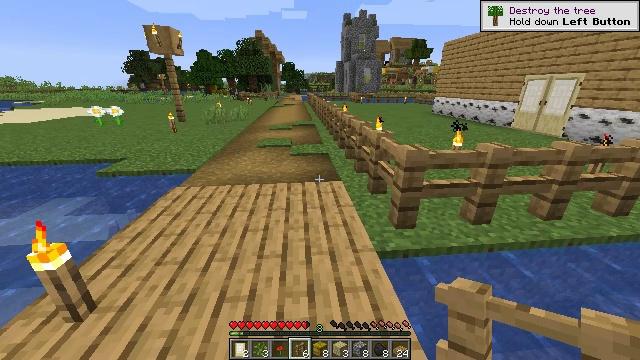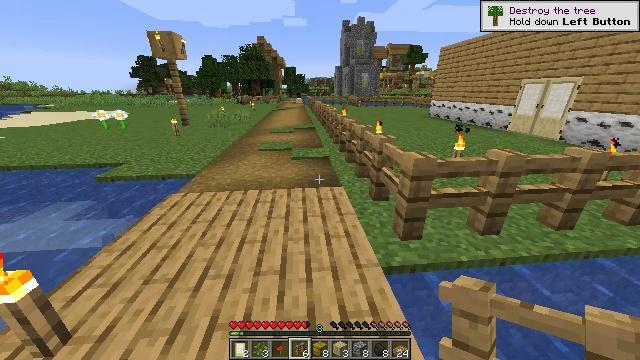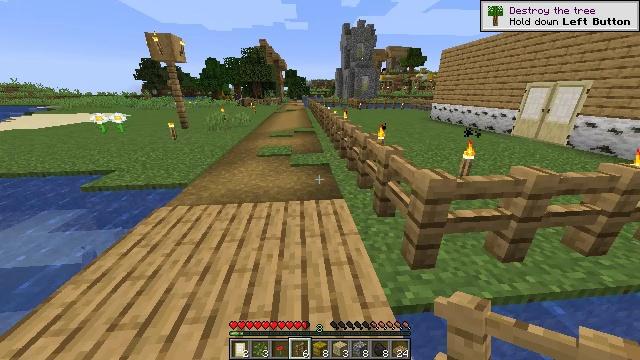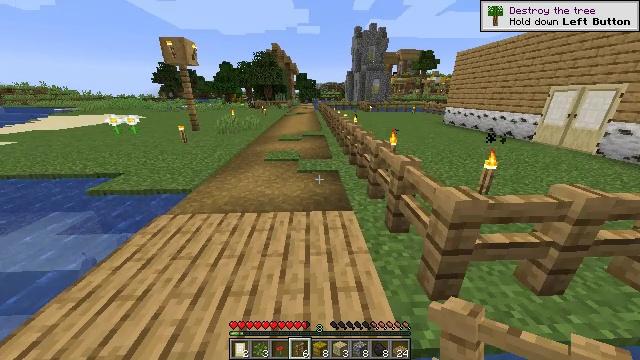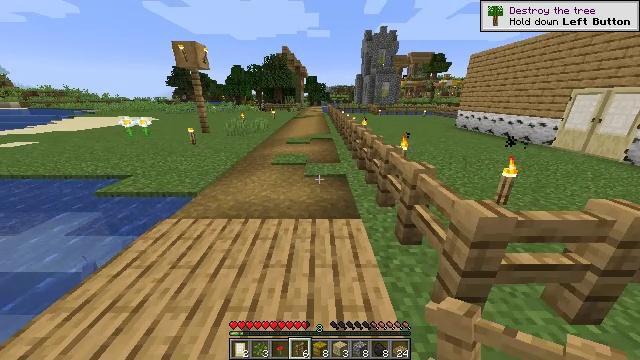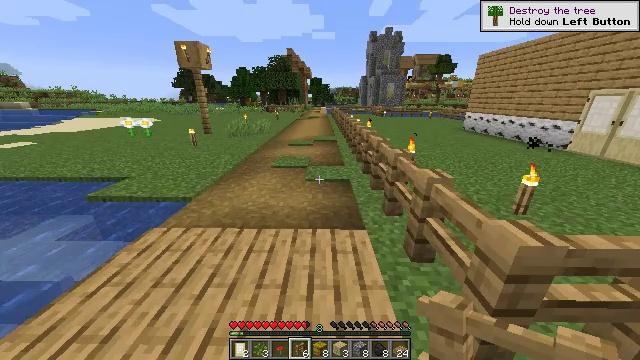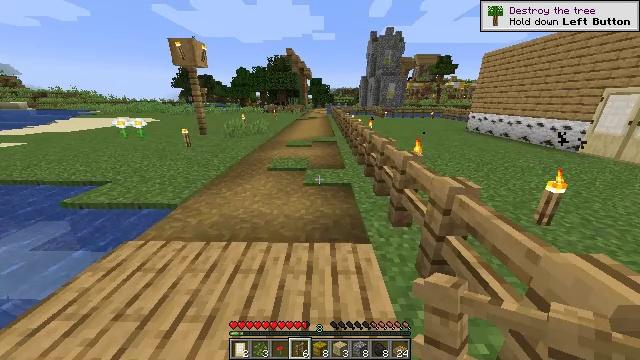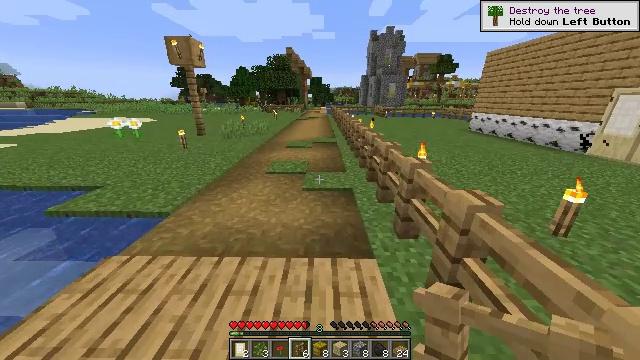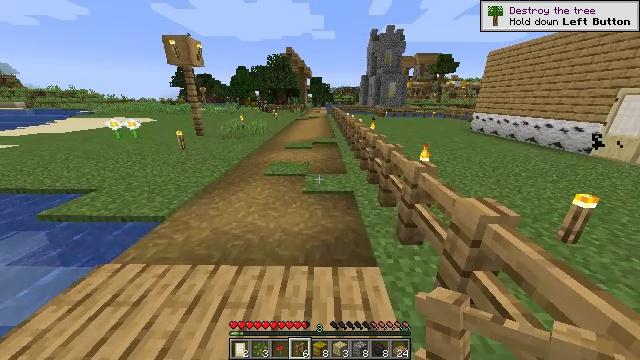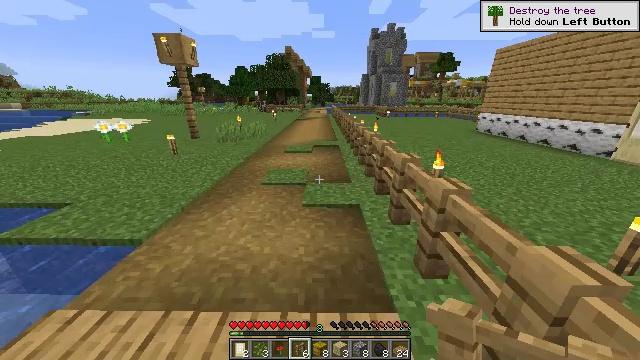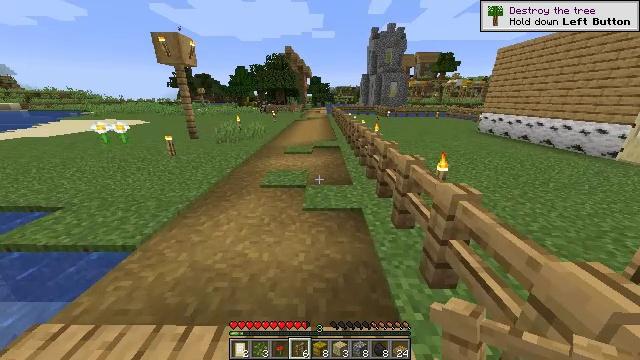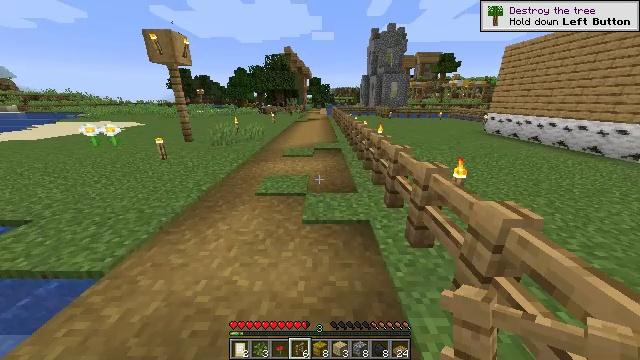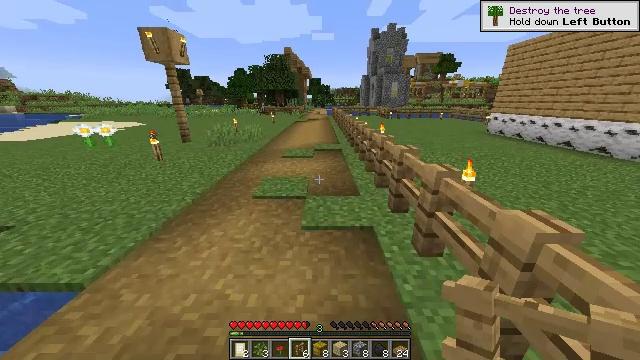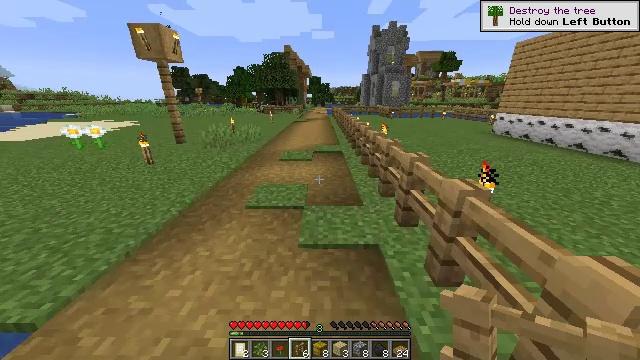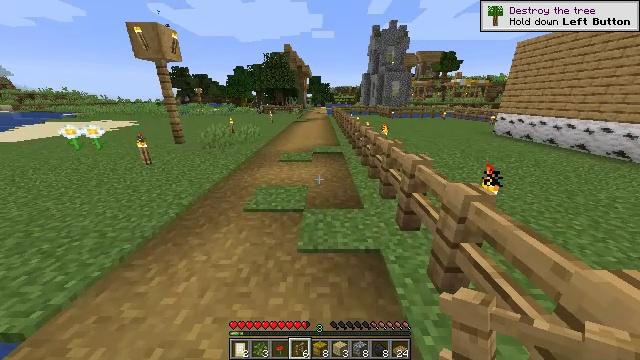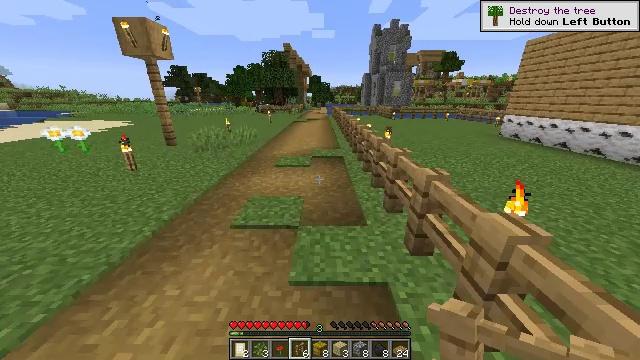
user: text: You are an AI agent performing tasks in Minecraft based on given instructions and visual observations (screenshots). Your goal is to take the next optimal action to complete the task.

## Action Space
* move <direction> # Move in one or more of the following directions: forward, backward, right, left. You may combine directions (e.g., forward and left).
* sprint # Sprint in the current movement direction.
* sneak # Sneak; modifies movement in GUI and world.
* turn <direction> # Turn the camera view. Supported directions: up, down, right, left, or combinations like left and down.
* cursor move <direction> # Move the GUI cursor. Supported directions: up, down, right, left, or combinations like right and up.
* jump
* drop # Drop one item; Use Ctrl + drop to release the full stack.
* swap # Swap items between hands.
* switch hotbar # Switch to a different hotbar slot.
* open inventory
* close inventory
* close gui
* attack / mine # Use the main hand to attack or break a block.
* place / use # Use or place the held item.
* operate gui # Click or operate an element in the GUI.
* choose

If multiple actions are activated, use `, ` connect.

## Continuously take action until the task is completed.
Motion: motion action
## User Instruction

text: Use the table to craft a birch fence gate.
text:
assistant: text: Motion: move forward, sprint
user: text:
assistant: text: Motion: move forward, sprint
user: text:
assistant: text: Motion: move forward, sprint, turn left
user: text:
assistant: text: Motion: move forward, sprint, turn left
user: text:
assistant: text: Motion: move forward, sprint, turn left
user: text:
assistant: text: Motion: move forward, sprint
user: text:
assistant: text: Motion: move forward, sprint
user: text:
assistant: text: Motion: move forward, sprint
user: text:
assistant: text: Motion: move forward, sprint
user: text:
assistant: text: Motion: move forward, sprint
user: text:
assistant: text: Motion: move forward, sprint
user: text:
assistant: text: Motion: move forward, sprint
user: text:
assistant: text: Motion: move forward, sprint
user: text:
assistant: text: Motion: move forward, sprint
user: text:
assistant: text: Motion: move forward, sprint
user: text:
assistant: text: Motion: move forward, sprint
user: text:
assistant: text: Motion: move forward, sprint
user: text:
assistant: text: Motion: move forward, sprint
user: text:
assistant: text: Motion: move forward, sprint
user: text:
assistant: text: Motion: move forward, sprint
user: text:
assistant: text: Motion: move forward, sprint
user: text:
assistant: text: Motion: move forward, sprint
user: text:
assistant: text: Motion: move forward, sprint
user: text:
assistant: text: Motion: move forward, sprint
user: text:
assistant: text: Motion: move forward, sprint
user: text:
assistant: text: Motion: move forward, sprint
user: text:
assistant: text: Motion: move forward, sprint
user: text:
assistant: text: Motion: move forward, sprint
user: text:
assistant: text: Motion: move forward, sprint
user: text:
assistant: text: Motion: move forward, sprint